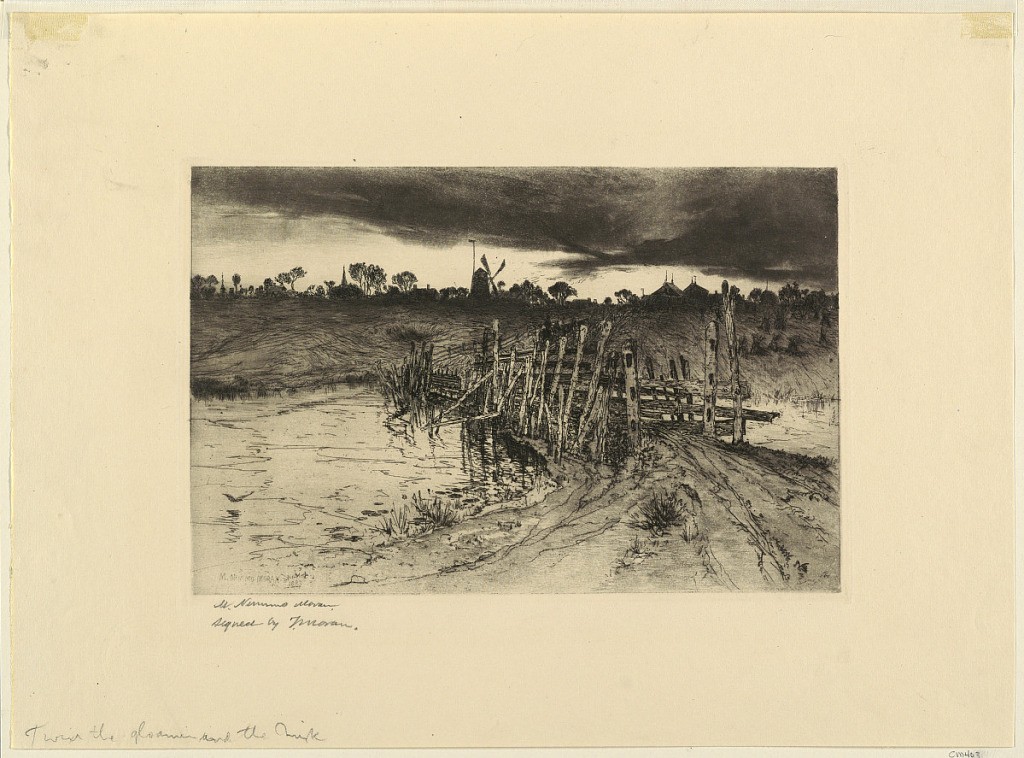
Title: Twixt the Gloaming and the Mirk
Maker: Mary Nimmo Moran, American, 1842–1899
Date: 1883
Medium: Etching and mezzotint, printed with plate tone in brown ink on paper
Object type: Print
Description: View of a country bridge across a small stream. Barn roofs and a windmill in the distance.